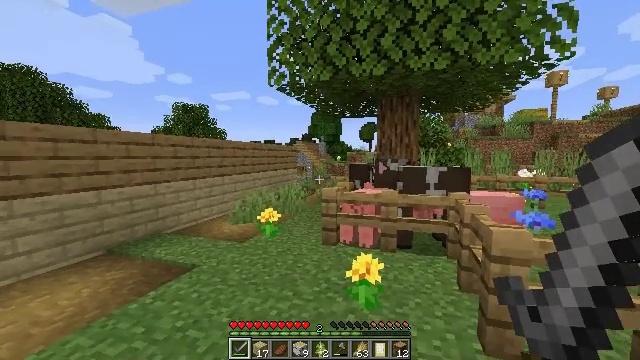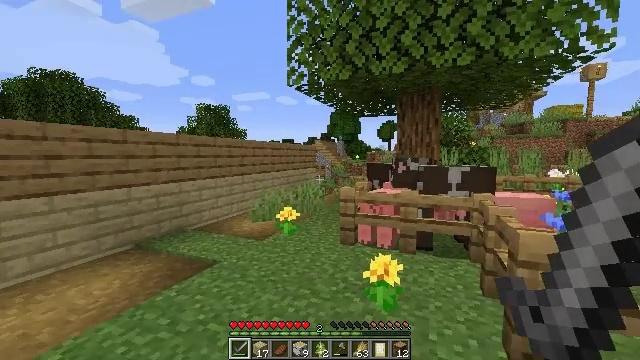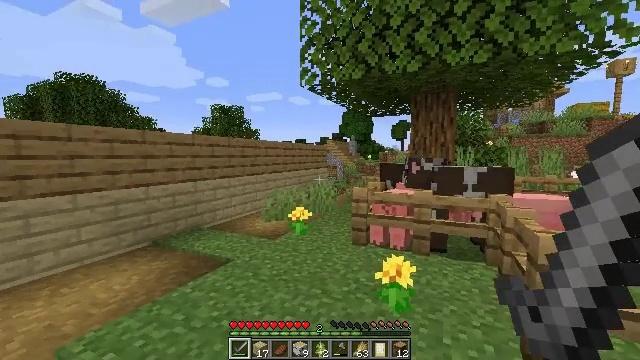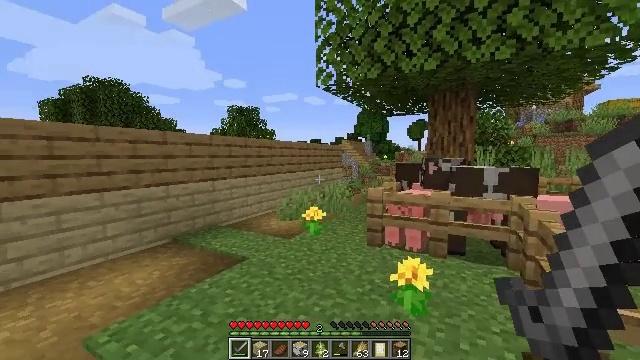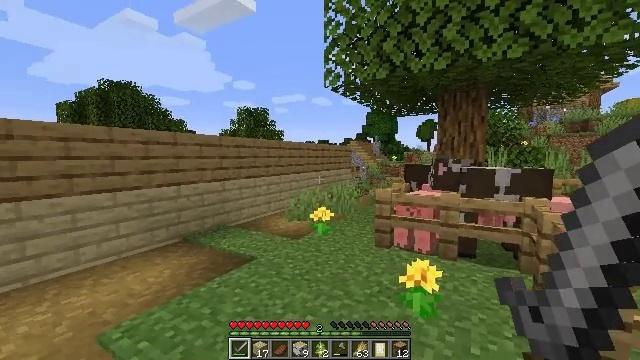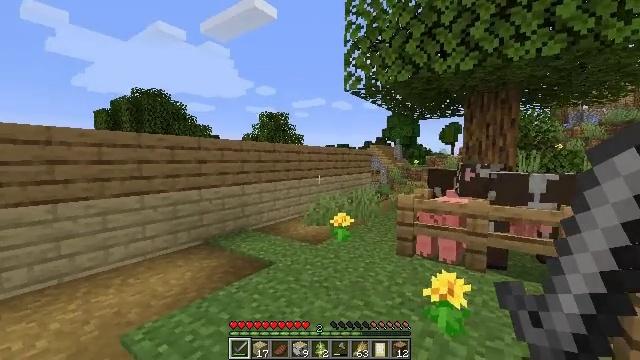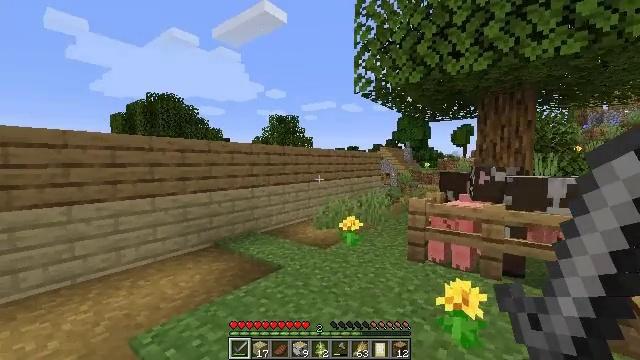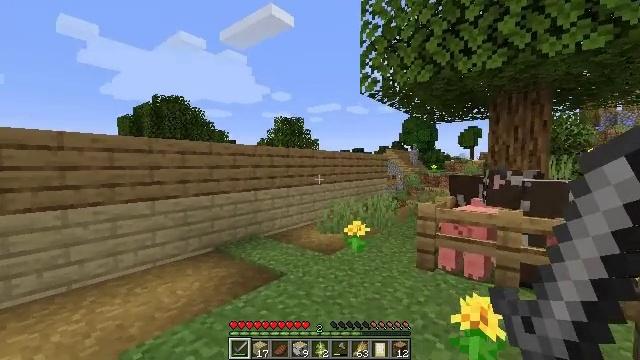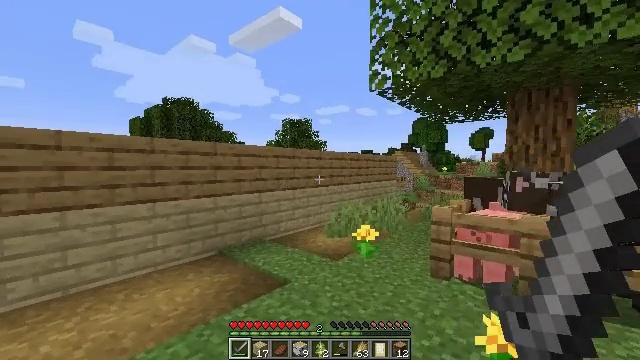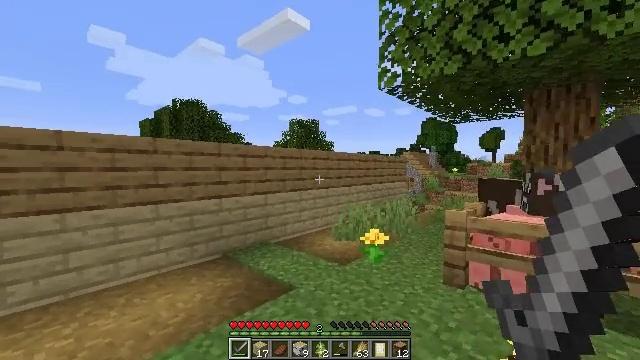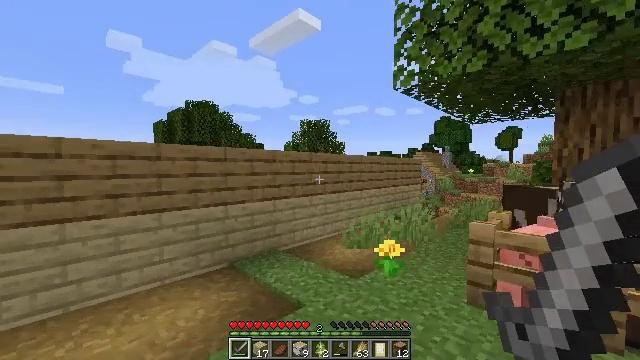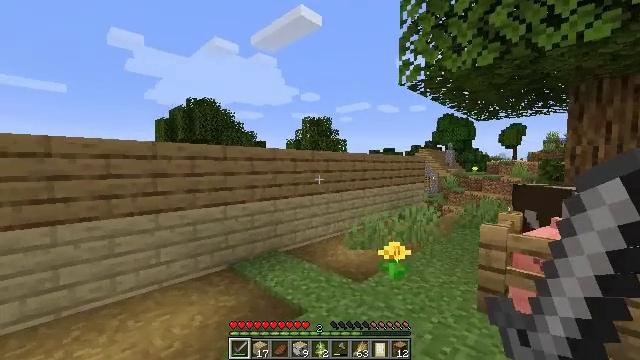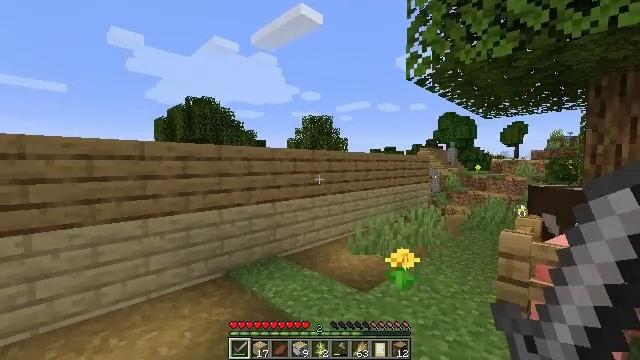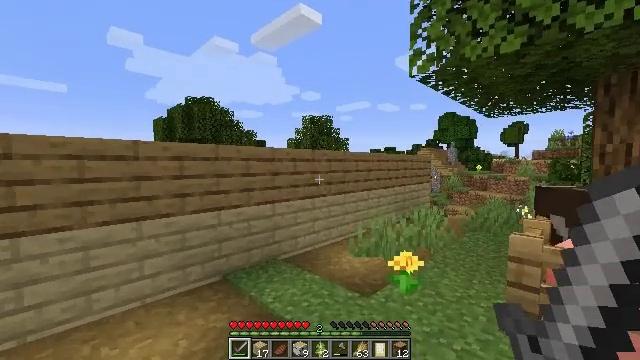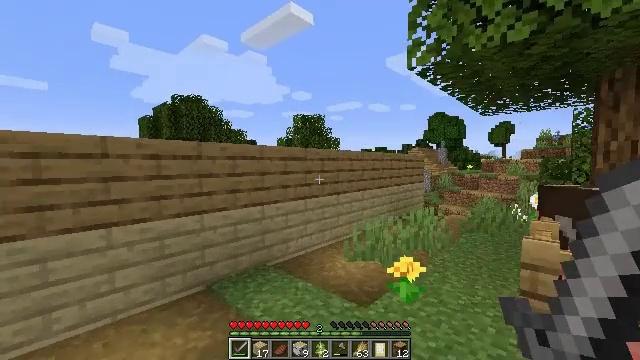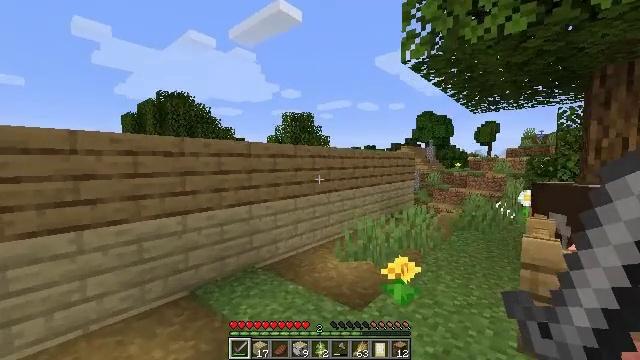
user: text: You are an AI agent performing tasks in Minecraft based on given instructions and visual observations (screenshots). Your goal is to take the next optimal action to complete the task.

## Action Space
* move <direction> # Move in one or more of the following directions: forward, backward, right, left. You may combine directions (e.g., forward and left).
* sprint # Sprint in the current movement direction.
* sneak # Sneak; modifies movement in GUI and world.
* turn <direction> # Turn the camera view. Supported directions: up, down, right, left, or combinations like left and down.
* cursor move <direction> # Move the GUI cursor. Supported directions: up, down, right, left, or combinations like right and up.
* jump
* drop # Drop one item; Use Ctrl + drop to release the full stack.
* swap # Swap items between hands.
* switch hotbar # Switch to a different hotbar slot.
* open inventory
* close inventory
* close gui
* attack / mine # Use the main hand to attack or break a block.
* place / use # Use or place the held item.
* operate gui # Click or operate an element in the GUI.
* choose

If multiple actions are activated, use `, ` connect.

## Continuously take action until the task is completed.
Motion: motion action
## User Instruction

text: Harvest beetroots from the farm.
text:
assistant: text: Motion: turn left
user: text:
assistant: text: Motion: turn left
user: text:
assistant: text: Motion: turn left
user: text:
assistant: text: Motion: turn left
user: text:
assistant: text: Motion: move forward, turn left
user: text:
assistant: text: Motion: move forward, turn left
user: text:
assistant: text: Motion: move forward, turn left
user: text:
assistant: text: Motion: move forward, turn left
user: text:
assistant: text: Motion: move forward, turn left
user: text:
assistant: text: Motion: move forward, turn left
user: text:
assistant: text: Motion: move forward
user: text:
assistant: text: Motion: move forward
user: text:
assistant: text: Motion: move forward
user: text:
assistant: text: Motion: move forward, turn right
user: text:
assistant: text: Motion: move forward, turn right
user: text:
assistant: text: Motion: move forward, turn right
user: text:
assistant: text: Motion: move forward, turn right and down
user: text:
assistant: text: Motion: move forward, turn right
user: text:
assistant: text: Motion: move forward, turn right
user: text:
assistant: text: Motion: turn right and down
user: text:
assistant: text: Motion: turn right
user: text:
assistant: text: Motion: turn right
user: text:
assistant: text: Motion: no_op
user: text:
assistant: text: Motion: turn right
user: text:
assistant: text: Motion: move forward, turn right
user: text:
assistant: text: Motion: move forward, turn right and down
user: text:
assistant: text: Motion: move forward
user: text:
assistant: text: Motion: move forward
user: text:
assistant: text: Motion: move forward
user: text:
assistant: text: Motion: move forward